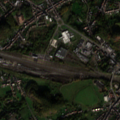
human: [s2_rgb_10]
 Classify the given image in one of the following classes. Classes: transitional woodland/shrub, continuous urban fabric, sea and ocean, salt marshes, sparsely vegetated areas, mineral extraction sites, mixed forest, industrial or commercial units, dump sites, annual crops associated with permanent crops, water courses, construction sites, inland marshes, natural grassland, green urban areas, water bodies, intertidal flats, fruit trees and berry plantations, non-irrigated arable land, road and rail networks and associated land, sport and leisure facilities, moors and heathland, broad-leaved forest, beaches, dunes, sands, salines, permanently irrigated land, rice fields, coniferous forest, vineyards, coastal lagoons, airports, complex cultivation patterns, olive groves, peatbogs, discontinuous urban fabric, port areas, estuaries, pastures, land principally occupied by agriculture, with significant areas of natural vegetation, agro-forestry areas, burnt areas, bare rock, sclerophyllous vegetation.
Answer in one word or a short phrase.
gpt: discontinuous urban fabric, road and rail networks and associated land, complex cultivation patterns, broad-leaved forest